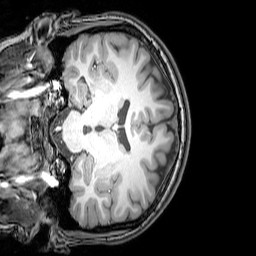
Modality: T1w
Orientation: coronal
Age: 21
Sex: female
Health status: healthy
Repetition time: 0.081 s
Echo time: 0.037 s